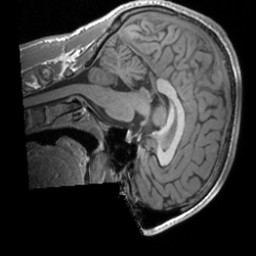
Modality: T1w
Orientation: sagittal
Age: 22
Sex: male
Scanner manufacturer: siemens
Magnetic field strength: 3 T
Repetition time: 1.9 s
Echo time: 0.00226 s